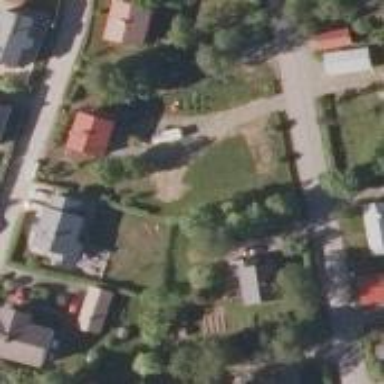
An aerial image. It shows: Driveway.